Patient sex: M
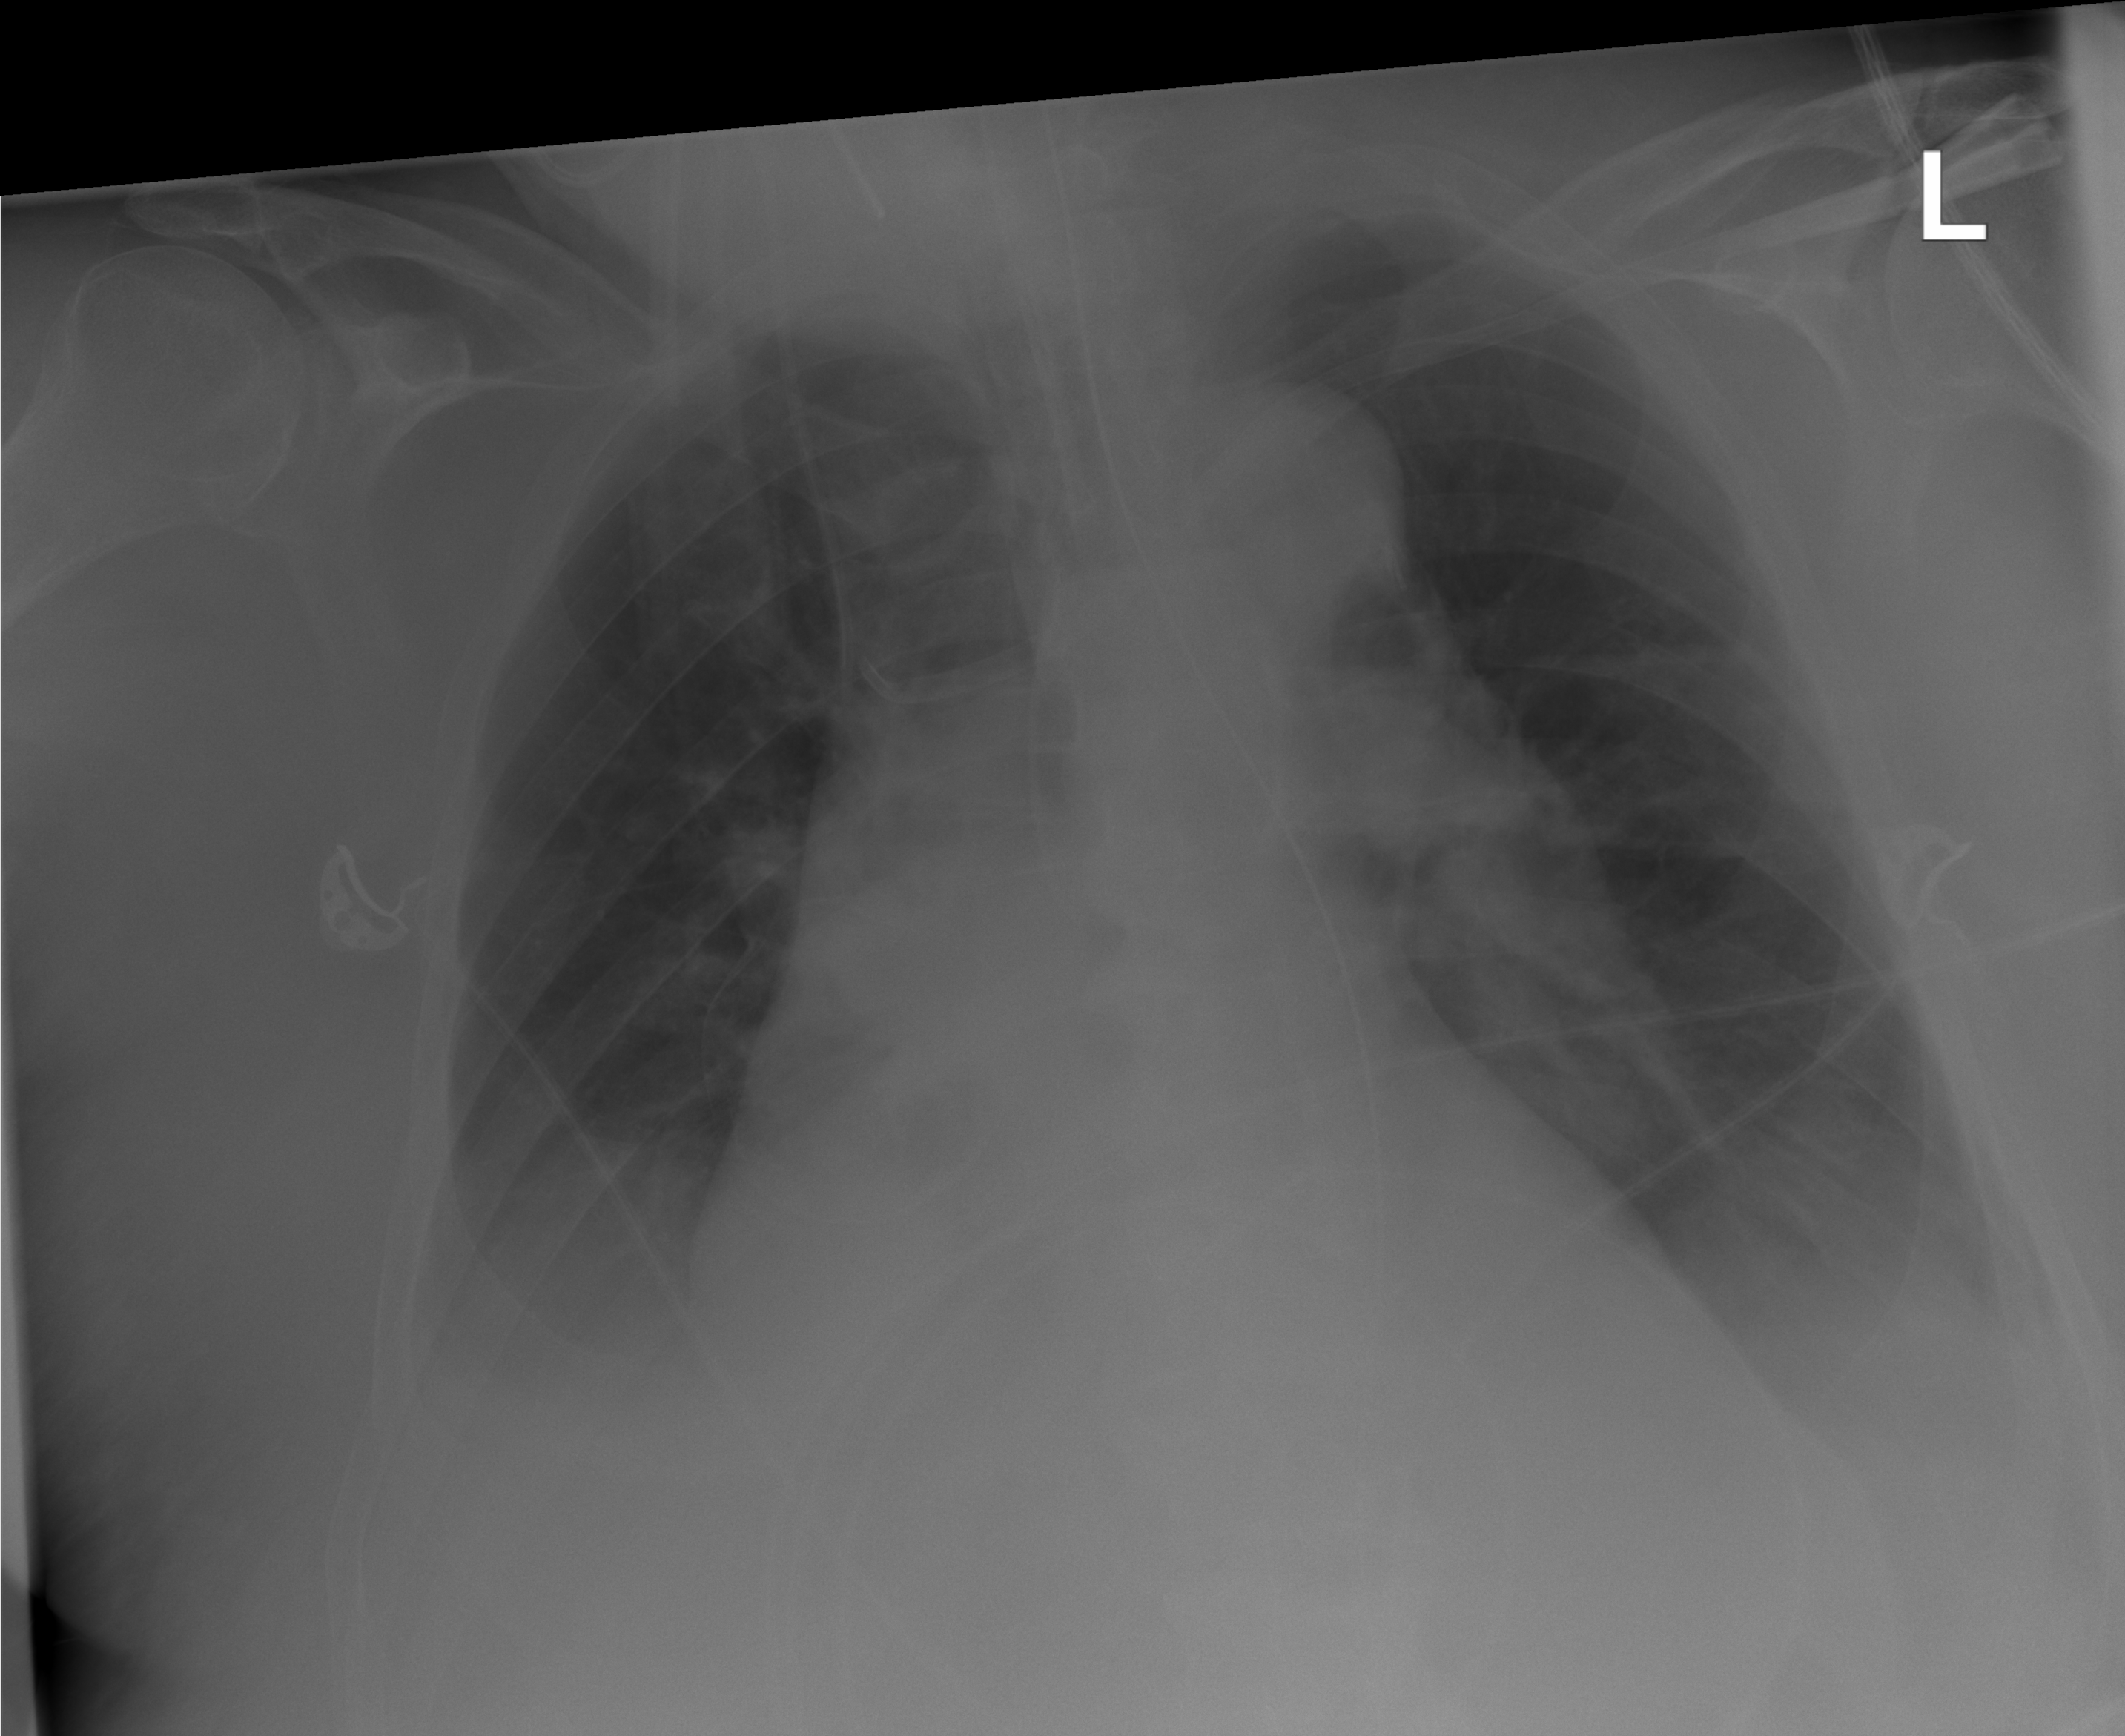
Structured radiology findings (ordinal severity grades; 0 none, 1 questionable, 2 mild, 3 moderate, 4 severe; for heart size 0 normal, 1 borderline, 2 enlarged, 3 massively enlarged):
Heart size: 2
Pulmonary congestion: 0
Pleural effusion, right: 0
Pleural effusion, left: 2
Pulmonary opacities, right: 0
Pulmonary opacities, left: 0
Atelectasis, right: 2
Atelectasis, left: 2